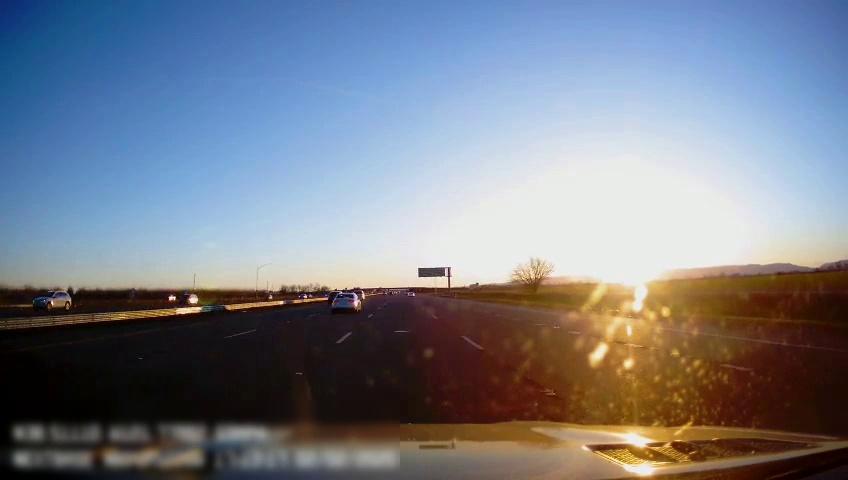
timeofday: Day
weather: Sunny
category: Drivable Space
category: Vehicles | SUV
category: Vehicles | SUV
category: Vehicles | Car
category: Vehicles | Car
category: Vehicles | SUV
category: Vehicles | SUV
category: Vehicles | Truck
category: Lanes | Alternate Lane
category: Lanes | Alternate Lane
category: Lanes | Current Lane
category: Lanes | Current Lane
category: Lanes | Alternate Lane
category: Lanes | Alternate Lane
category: Traffic | Signs